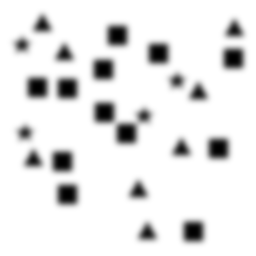
Squares: 12
Triangles: 8
Stars: 4
Total shapes: 24